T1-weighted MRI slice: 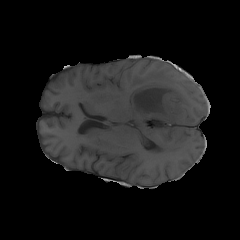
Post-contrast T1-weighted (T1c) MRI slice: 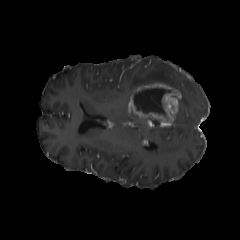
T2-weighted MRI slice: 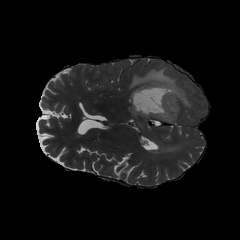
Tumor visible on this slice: yes